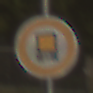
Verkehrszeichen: VerbotKennzeichnungspflichtigeKraftfahrzeugeGefaehrlicheGueter
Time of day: MorningAfternoon
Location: Outdoor (Nature)
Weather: PartlyCloudy
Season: NotSpecified
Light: Natural